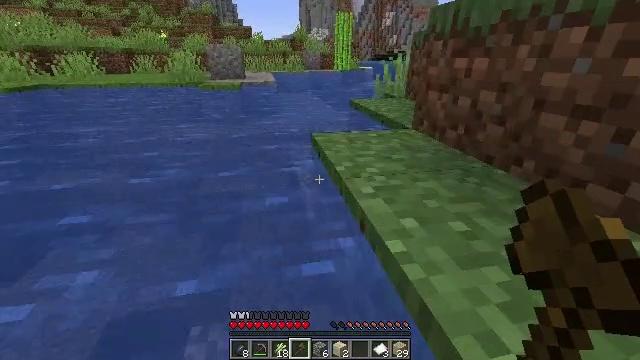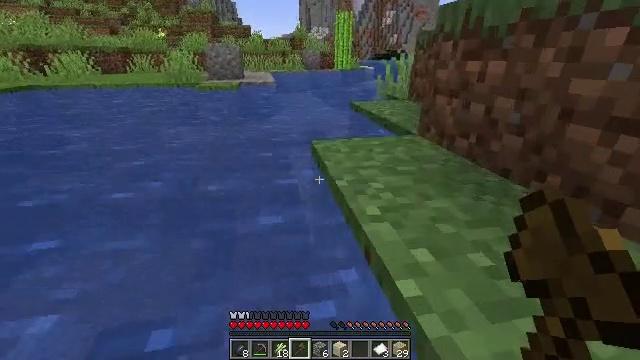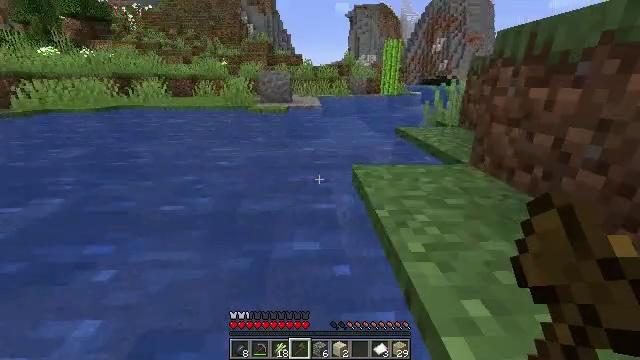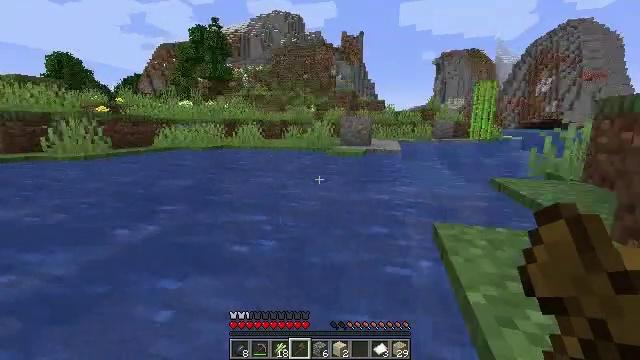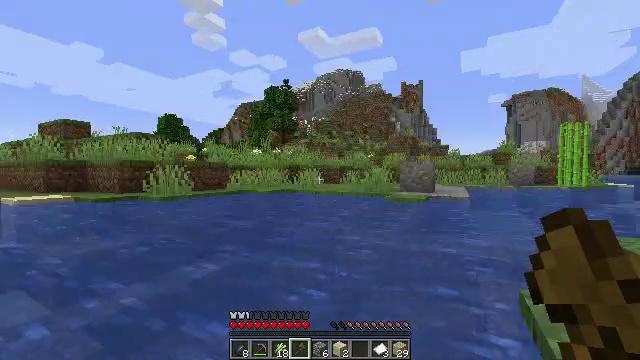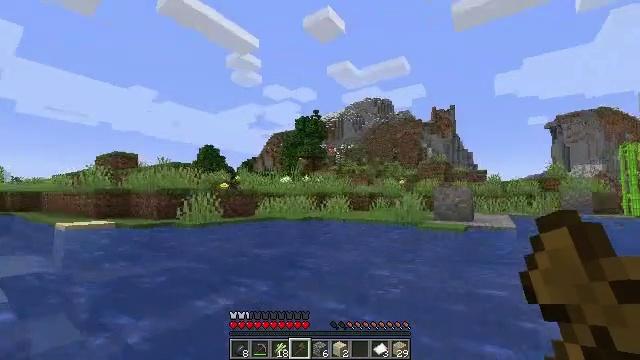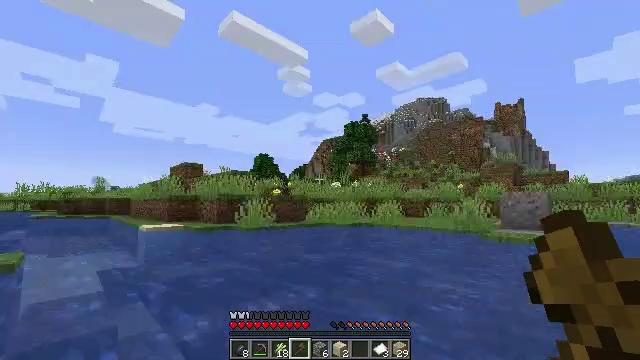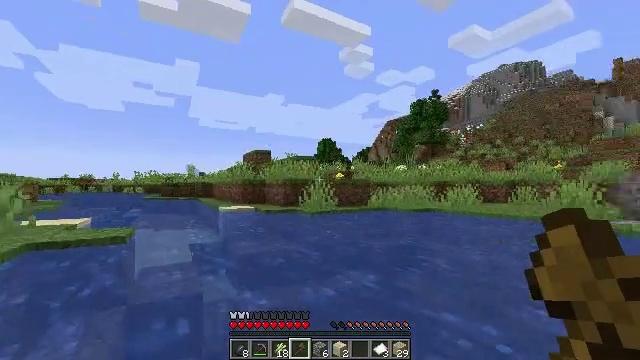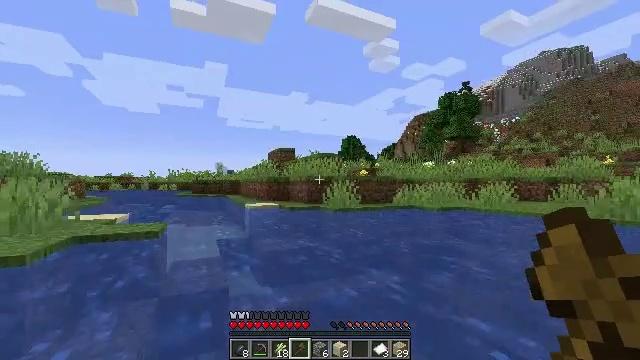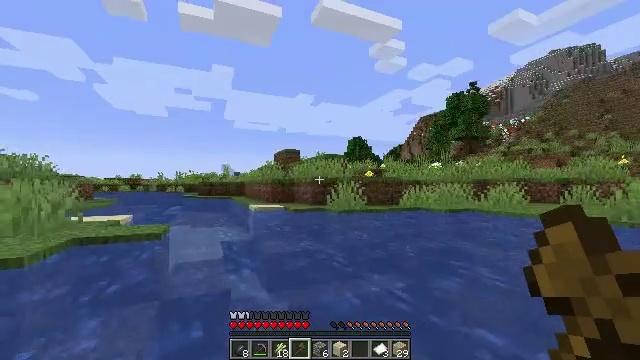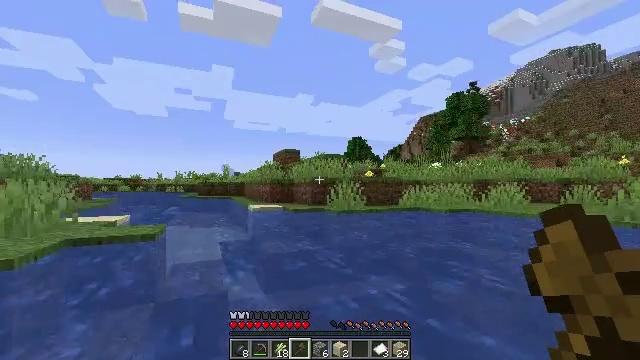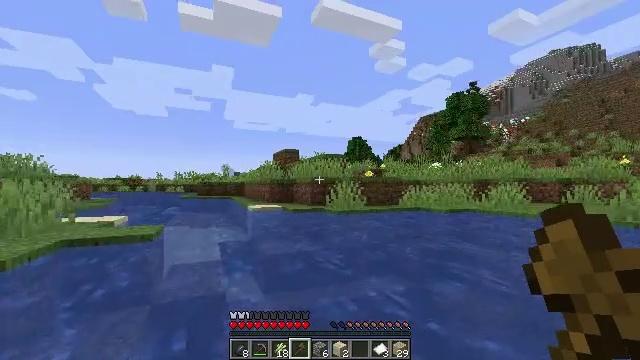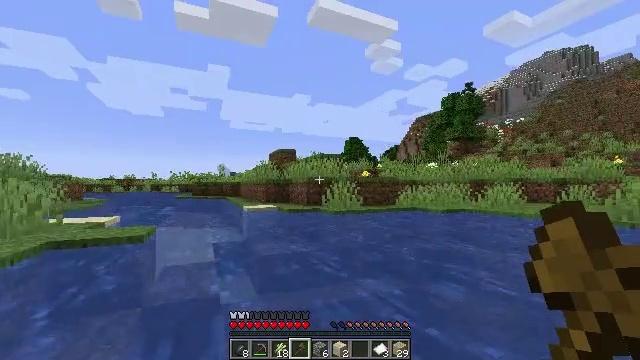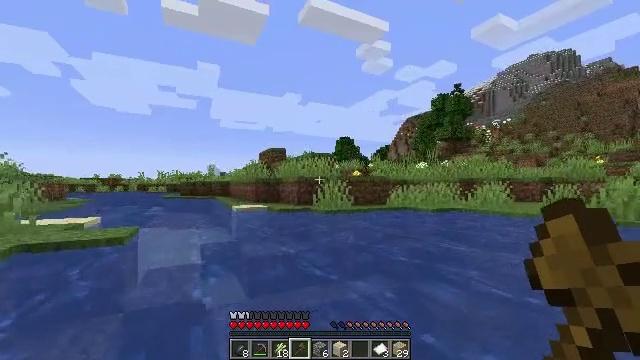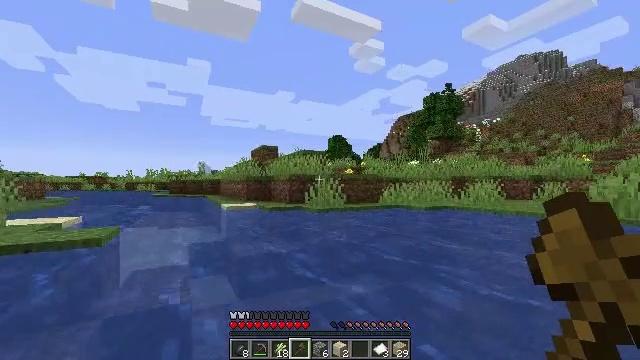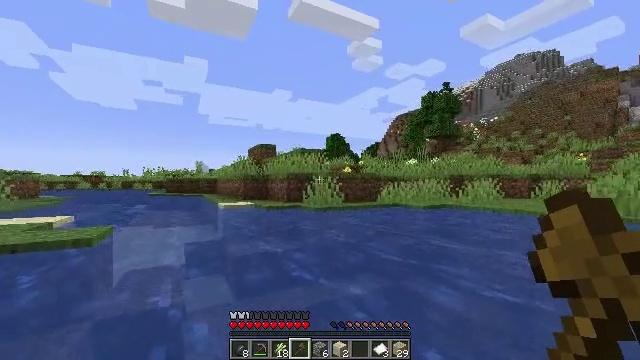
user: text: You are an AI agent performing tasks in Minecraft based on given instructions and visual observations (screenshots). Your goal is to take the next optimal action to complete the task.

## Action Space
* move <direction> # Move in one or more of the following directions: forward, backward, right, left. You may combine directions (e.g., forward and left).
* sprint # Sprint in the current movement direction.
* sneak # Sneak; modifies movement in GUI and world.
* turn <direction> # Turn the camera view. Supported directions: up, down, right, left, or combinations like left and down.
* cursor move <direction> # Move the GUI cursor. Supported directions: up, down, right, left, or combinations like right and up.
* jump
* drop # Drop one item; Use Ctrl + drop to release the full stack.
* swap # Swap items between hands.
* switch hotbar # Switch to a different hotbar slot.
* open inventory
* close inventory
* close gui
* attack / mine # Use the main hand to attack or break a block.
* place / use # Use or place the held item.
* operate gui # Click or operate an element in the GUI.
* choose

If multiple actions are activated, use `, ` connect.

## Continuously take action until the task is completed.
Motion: motion action
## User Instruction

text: Break the sugar cane.
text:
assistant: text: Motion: move forward
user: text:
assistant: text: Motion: move forward, turn left and up
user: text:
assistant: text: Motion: move forward, turn left and up
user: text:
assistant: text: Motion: move forward, turn left and up
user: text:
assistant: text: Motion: move forward, turn left and up
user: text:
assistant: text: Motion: move forward, turn left and up
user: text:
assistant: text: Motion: move forward, turn left and down
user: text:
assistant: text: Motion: move forward, turn left
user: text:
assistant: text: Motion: move forward, turn left
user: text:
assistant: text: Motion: move forward
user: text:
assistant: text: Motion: move forward
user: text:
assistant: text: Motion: move forward
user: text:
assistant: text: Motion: move forward, turn right
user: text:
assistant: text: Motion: move forward, turn right
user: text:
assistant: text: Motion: move forward
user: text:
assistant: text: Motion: move forward
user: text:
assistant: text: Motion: move forward
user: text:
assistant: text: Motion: move forward
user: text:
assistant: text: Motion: move forward
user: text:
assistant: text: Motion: move forward
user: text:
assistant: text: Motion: move forward
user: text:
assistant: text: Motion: move forward
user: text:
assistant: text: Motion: move forward, turn right, jump
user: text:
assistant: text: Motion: move forward, turn right and down, jump
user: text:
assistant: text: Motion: move forward, turn right and down, jump
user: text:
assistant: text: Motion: move forward, turn right and down, jump
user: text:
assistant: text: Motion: move forward, jump
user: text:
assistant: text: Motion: move forward, jump
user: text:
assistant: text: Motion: move forward, jump
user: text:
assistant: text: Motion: move forward, jump